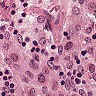
Metastatic tissue present: no